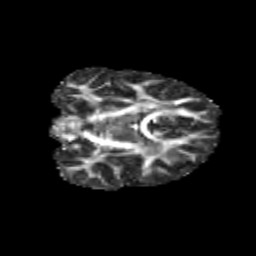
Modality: FA
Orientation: coronal
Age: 9
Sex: female
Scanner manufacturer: siemens
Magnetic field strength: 3 T
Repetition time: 3.8 s
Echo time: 0.07 s